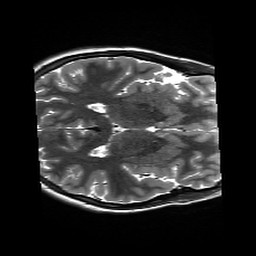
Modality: T2w
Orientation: axial
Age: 18
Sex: female